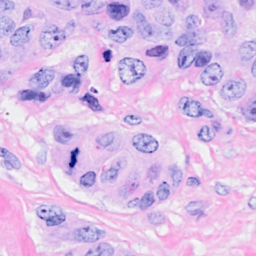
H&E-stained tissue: Breast